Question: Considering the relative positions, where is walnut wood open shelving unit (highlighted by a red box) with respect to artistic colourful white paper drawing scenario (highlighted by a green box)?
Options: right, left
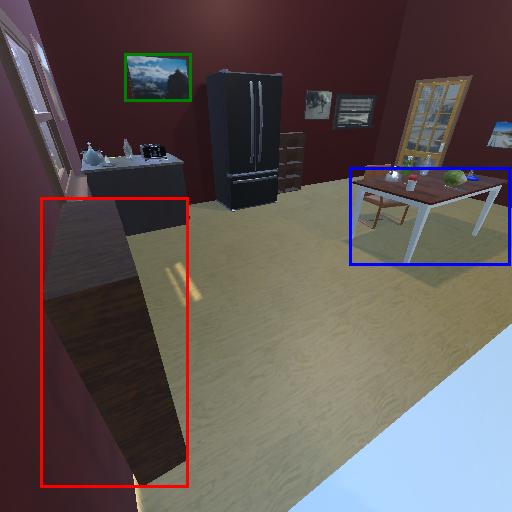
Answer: right